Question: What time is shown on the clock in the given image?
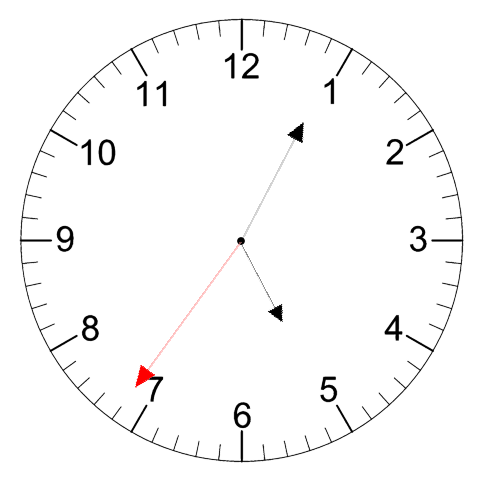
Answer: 05:04:36